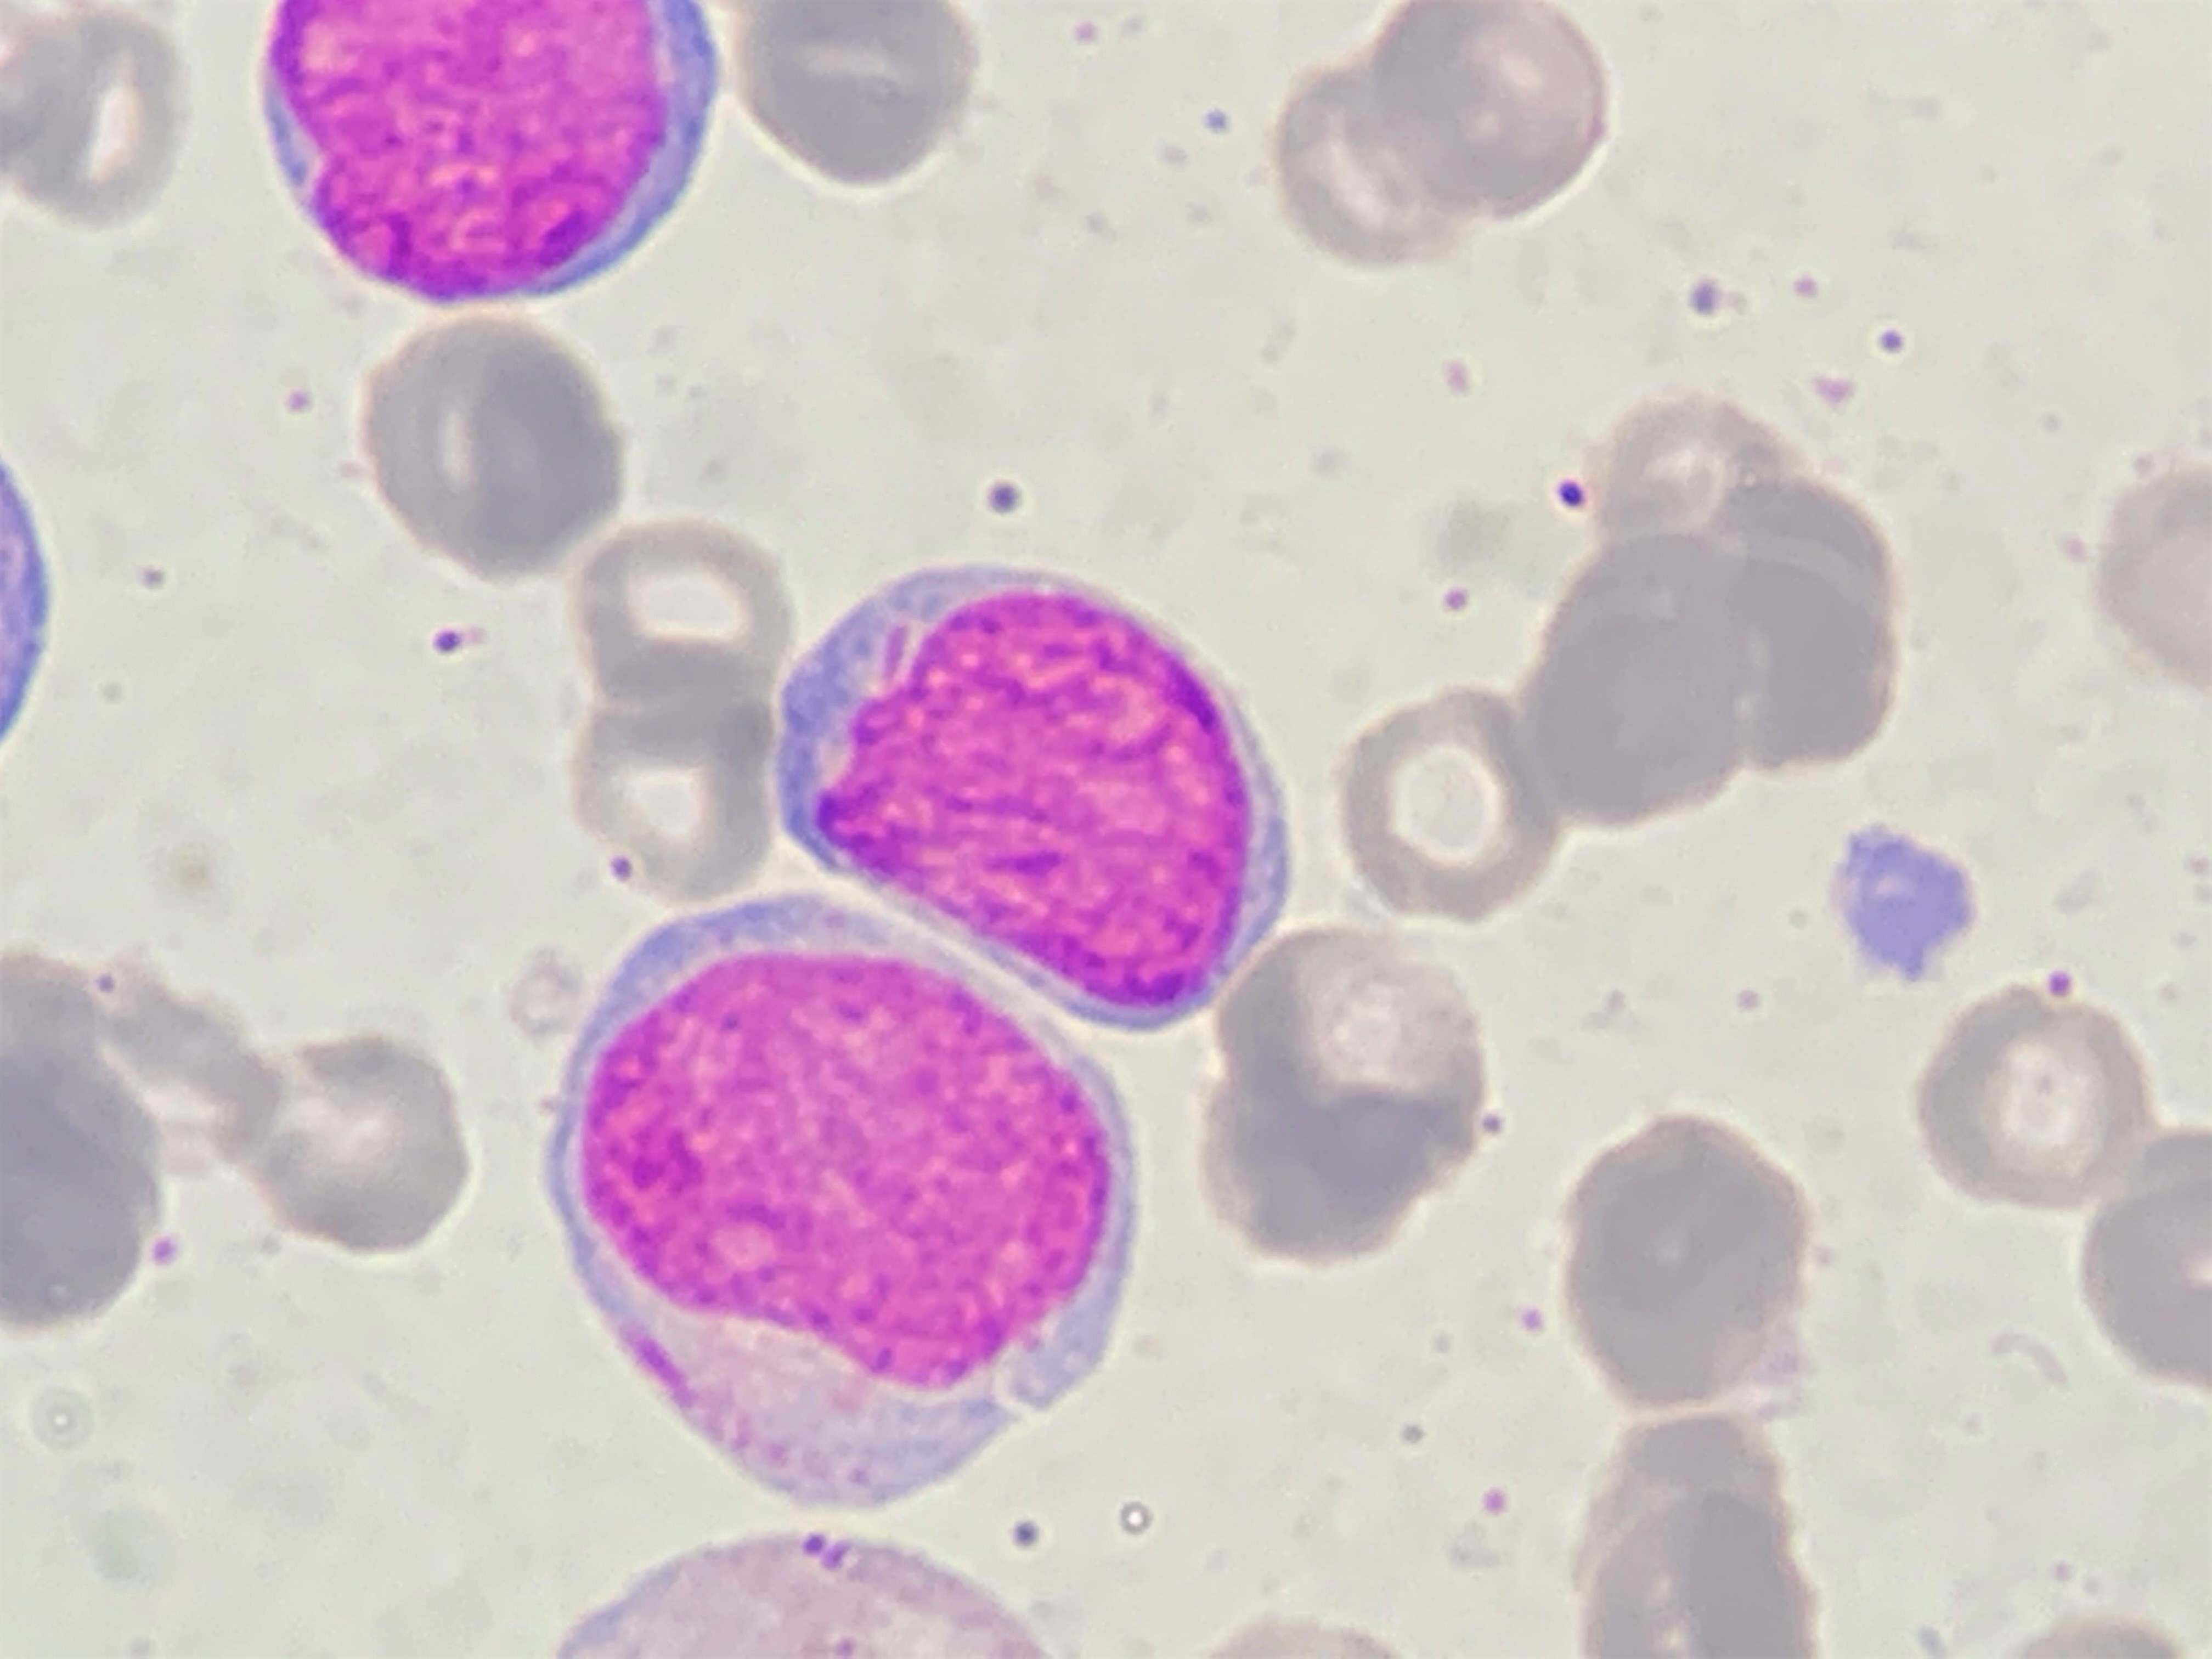
Cell type: BLAST CELLS